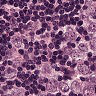
Metastatic tissue present: yes